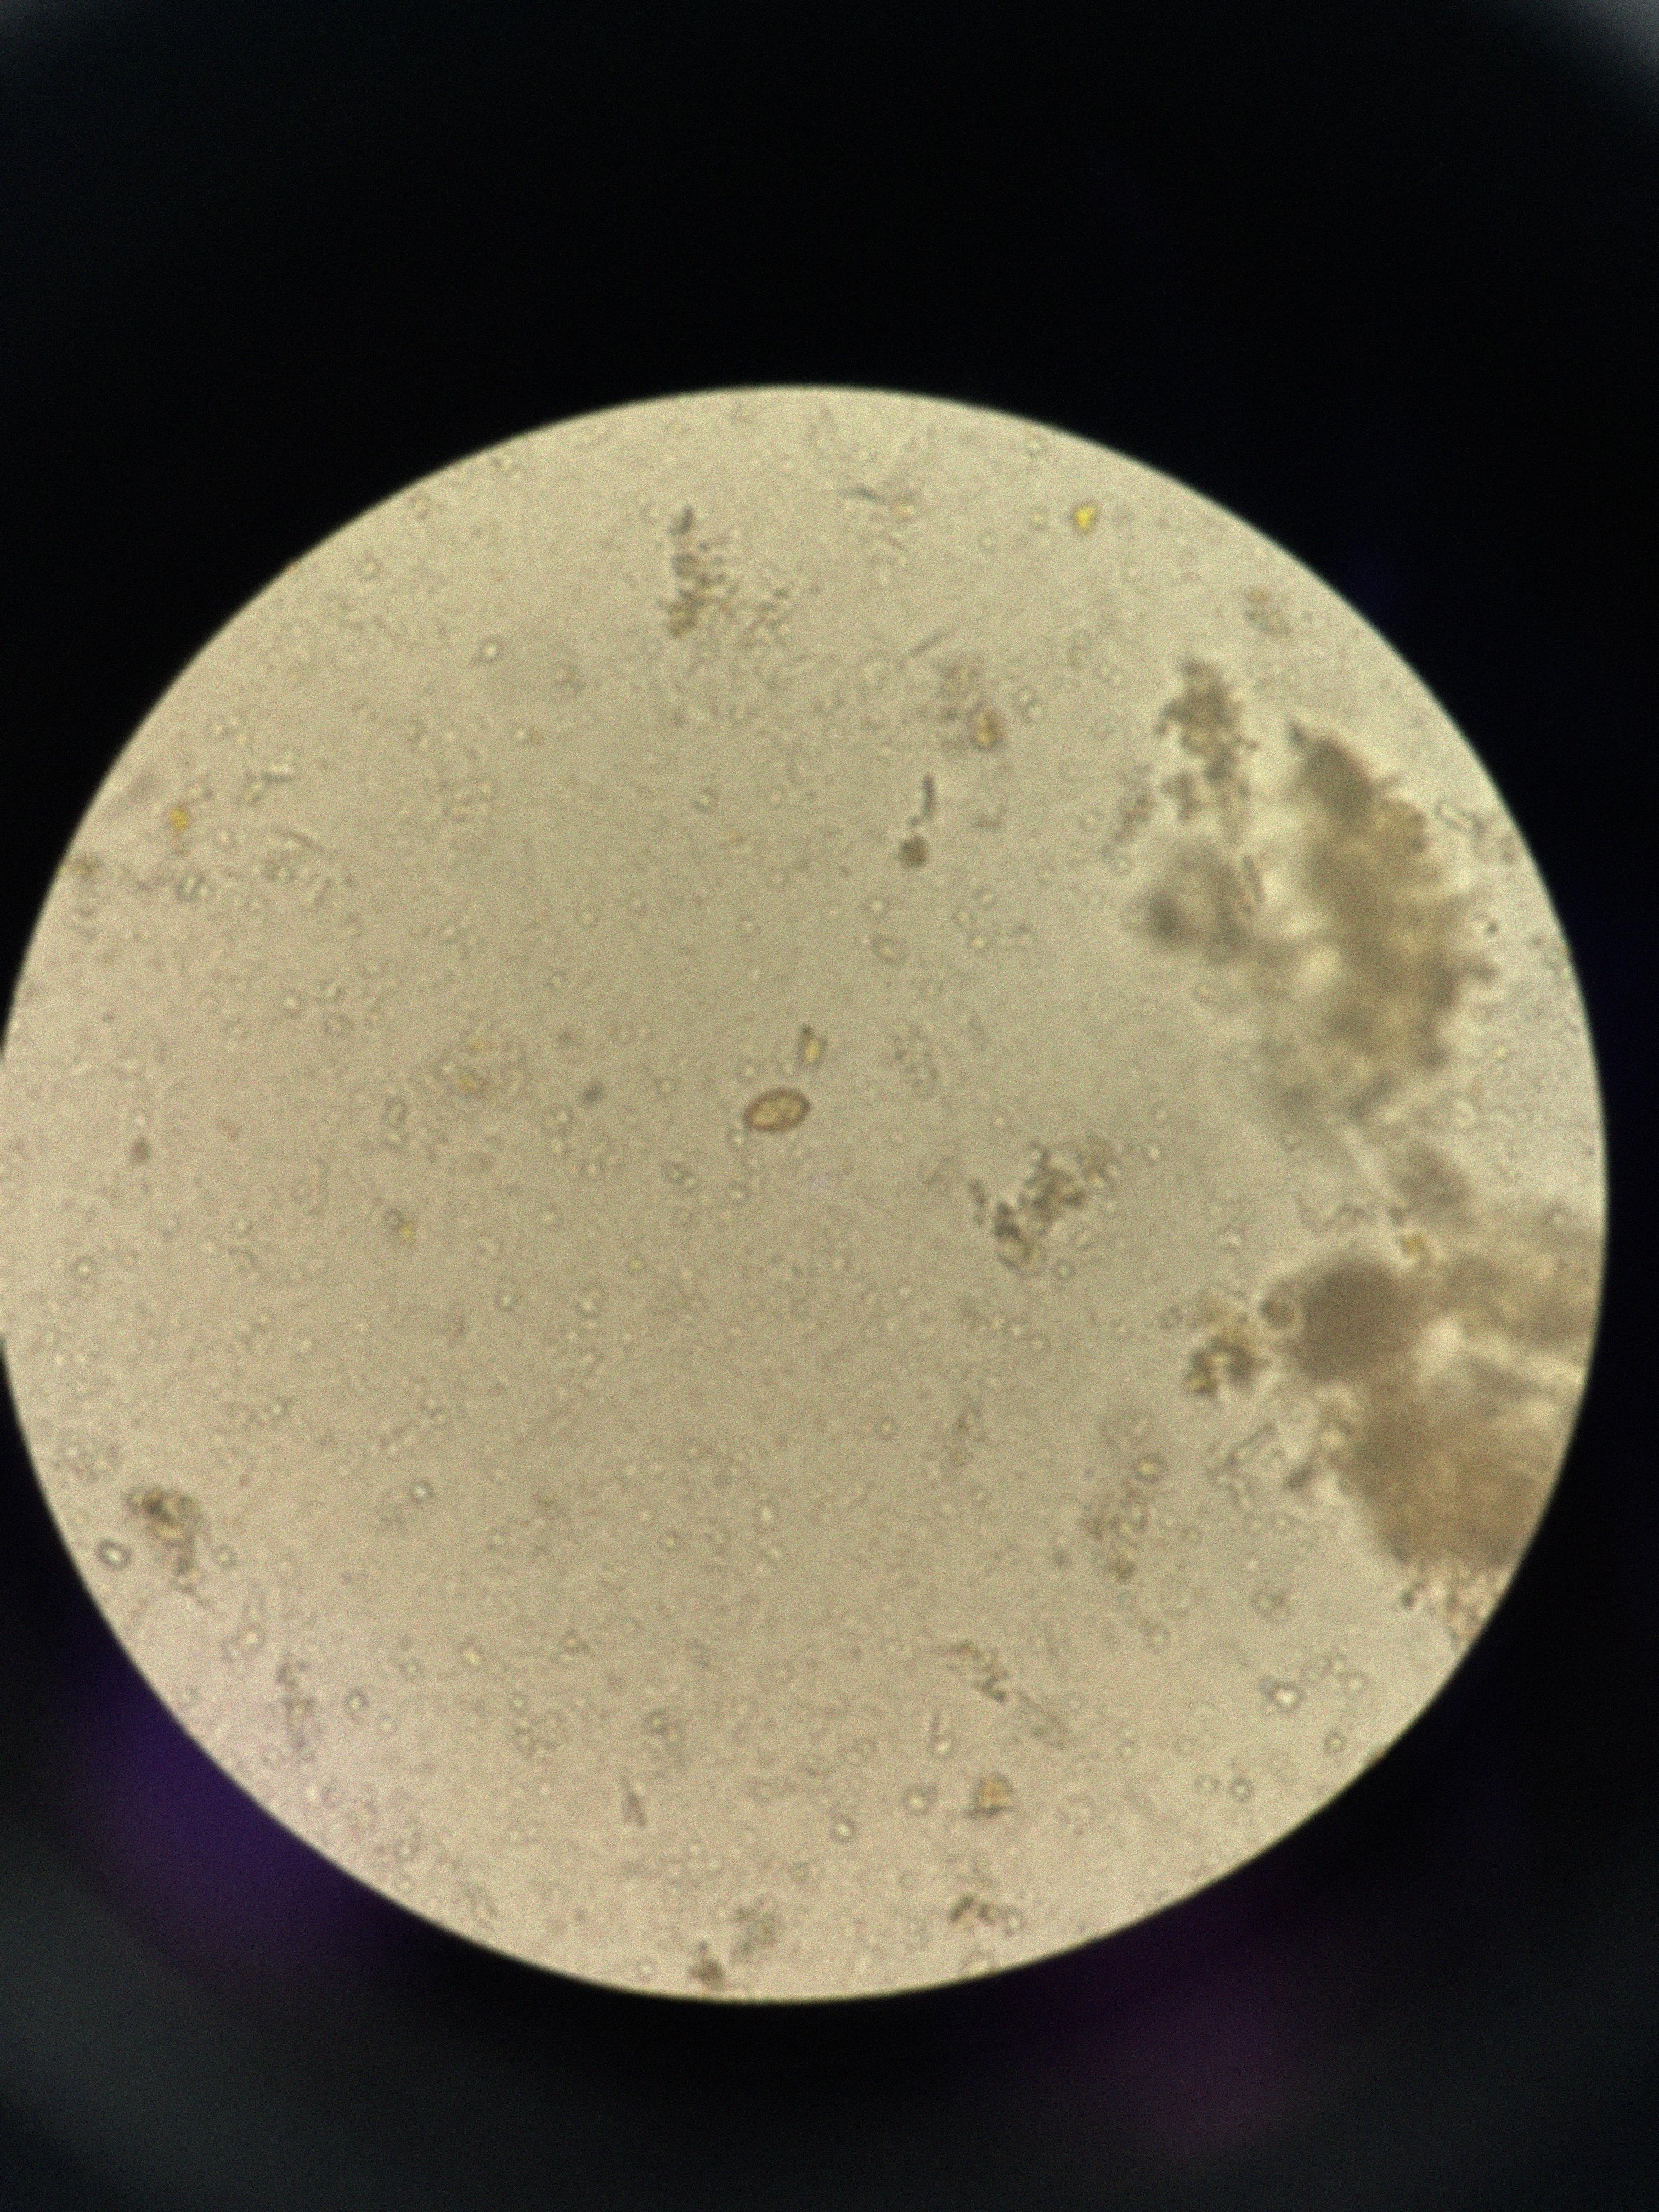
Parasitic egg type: Opisthorchis viverrine